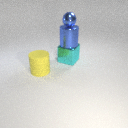
large cyan metal cube behind large yellow rubber cylinder